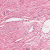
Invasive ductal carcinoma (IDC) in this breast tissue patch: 0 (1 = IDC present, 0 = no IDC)